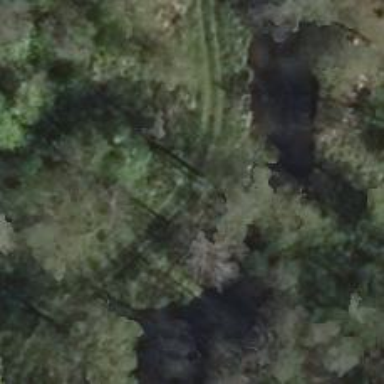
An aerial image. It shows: Grassy track with grade5 tracktype.